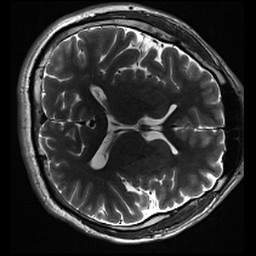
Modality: inplaneT2
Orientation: axial